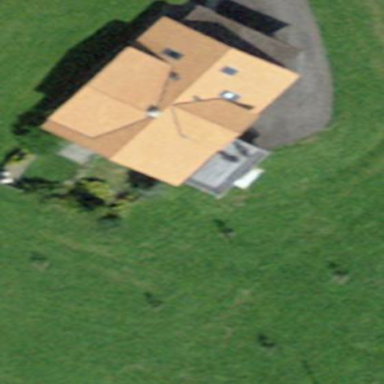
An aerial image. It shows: Farm building.